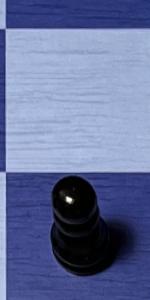
Label: Pawn_Black